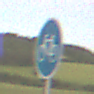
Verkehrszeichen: Radweg
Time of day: SunriseSunset
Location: Outdoor (Nature)
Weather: Clear
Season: NotSpecified
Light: Natural